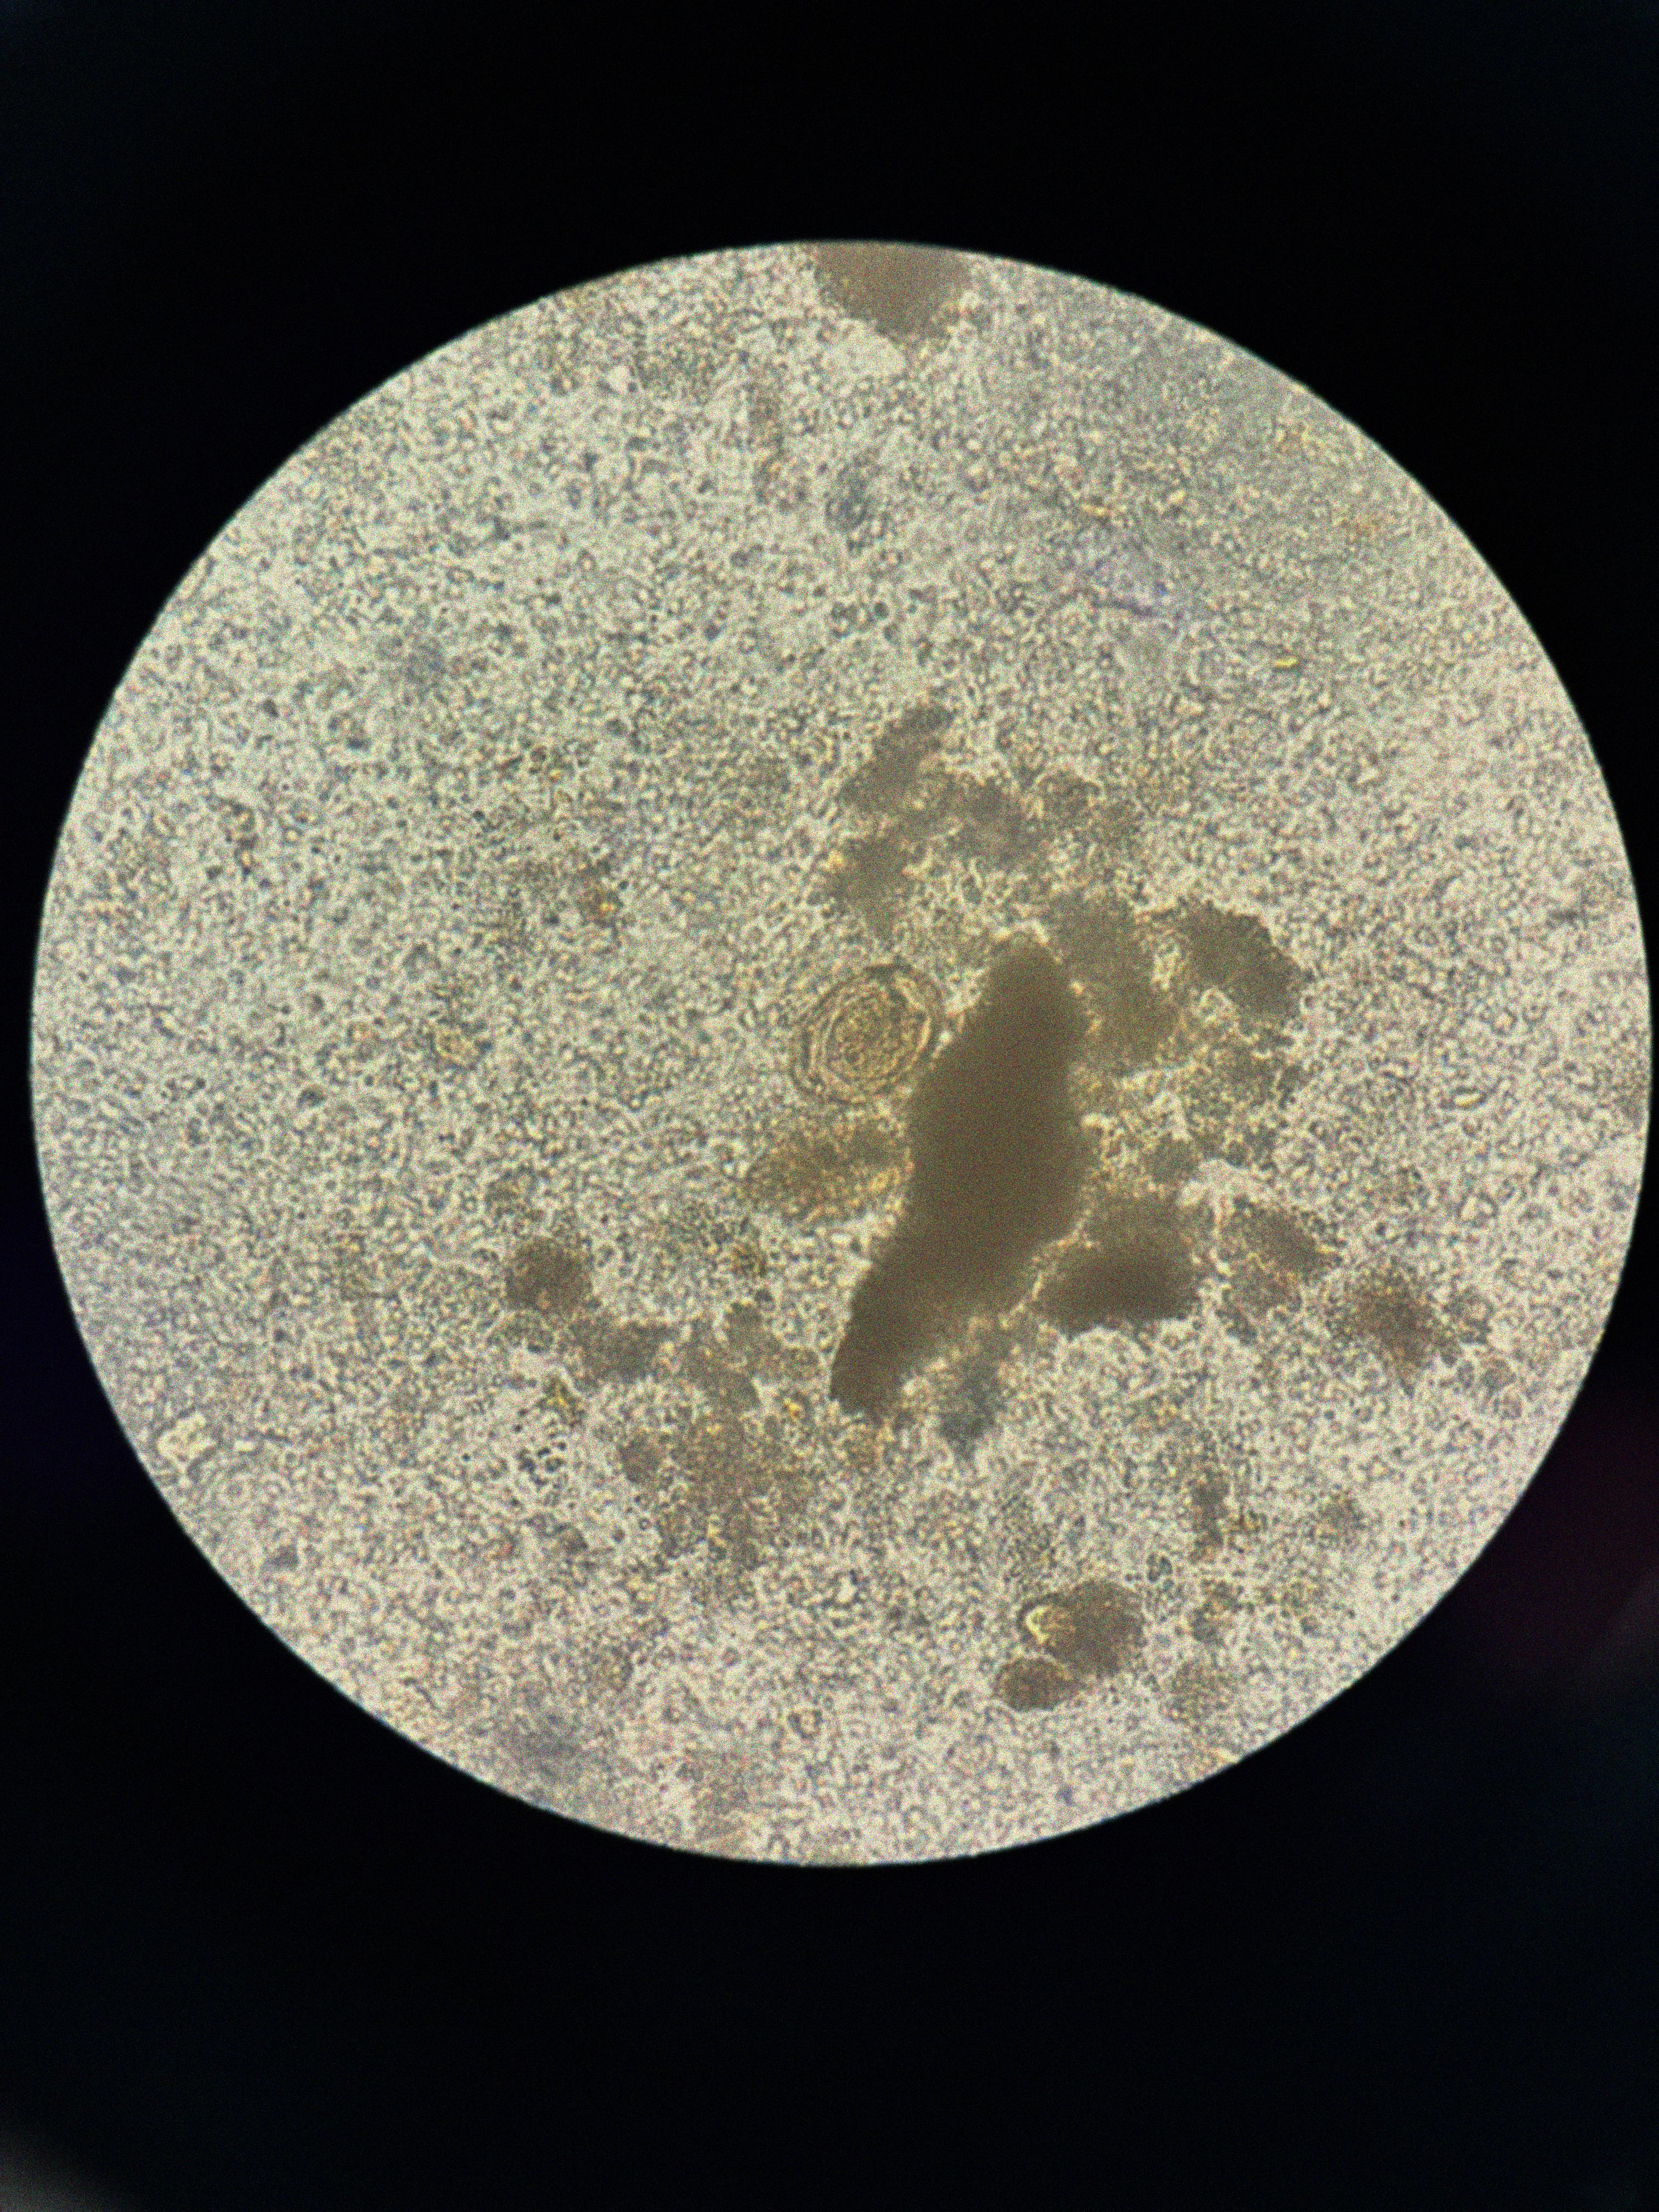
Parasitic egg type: Hymenolepis diminuta